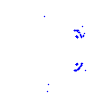
Particle: pion